Question: I have create a spinner and set data using custom adapter. In that case, If I click on spinner I am getting drop-down which start from bottom. I need that drop down start from top.
I am getting this issue as shown in image

As shown in image Data getting from bottom when I click on spinner first time.
I need to get data from top.
My code :
Spinner and adapter setting
'''
listCtcLakhs = new ArrayList<String>();
listCtcLakhs.add("25");
listCtcLakhs.add("30");
listCtcLakhs.add("35");
listCtcLakhs.add("40");
listCtcLakhs.add("45");
listCtcLakhs.add("50");
listCtcLakhs.add("60");
listCtcLakhs.add("70");
listCtcLakhs.add("80");
listCtcLakhs.add("90");
listCtcLakhs.add("100");
listCtcLakhs.add("110");
listCtcLakhs.add("120");
listCtcLakhs.add("150");
listCtcLakhs.add("Lacs");
spForCtcLakhs
.setAdapter(new SpinnerAdapter(getActivity(), listCtcLakhs));
spForCtcLakhs.setOnItemSelectedListener(new OnItemSelectedListener() {
@Override
public void onItemSelected(AdapterView<?> parent, View view,
int position, long id) {
view.findViewById(R.id.iconDropDown)
.setVisibility(View.VISIBLE);
}
@Override
public void onNothingSelected(AdapterView<?> parent) {
}
});
spForCtcLakhs.setSelection(listCtcLakhs.size() - 1);
'''
Adapter Code
'''
public class SpinnerAdapter extends BaseAdapter {
Context mContext;
ArrayList<String> dropDownList;
public SpinnerAdapter(Context context, ArrayList<String> studentList) {
this.mContext = context;
this.dropDownList = studentList;
}
@Override
public int getCount() {
if(dropDownList.size()>1){
return dropDownList.size()-1;
}
return dropDownList.size();
}
@Override
public Object getItem(int arg0) {
return dropDownList.get(arg0);
}
@Override
public long getItemId(int arg0) {
return arg0;
}
private class ViewHolder {
TextView txtMenu;
ImageView ivDropDown;
}
@Override
public View getView(int position, View convertView, ViewGroup parent) {
View view = convertView;
ViewHolder holder = null;
if (view == null) {
LayoutInflater layoutInflater = (LayoutInflater) mContext
.getSystemService(Context.LAYOUT_INFLATER_SERVICE);
holder = new ViewHolder();
view = layoutInflater.inflate(R.layout.highest_qulifi_layout,
parent, false);
holder.txtMenu = (TextView) view
.findViewById(R.id.highest_quilification_textview);
holder.ivDropDown = (ImageView) view
.findViewById(R.id.iconDropDown);
view.setTag(holder);
} else {
holder = (ViewHolder) view.getTag();
}
try {
String name = dropDownList.get(position);
// set hint
if (position == getCount()) {
holder.ivDropDown.setVisibility(View.VISIBLE);
holder.txtMenu.setText(name);
}
// Set data
else {
holder.txtMenu.setText(name);
}
} catch (IndexOutOfBoundsException e) {
e.printStackTrace();
}
return view;
}
}
'''
I have tried lots of way but I could not set hint on top of list (In list hint is on bottom and I am setting it with 'setSelection()'). Because of that it is not coming on top.
Please help me if someone have any other way to do this thing.
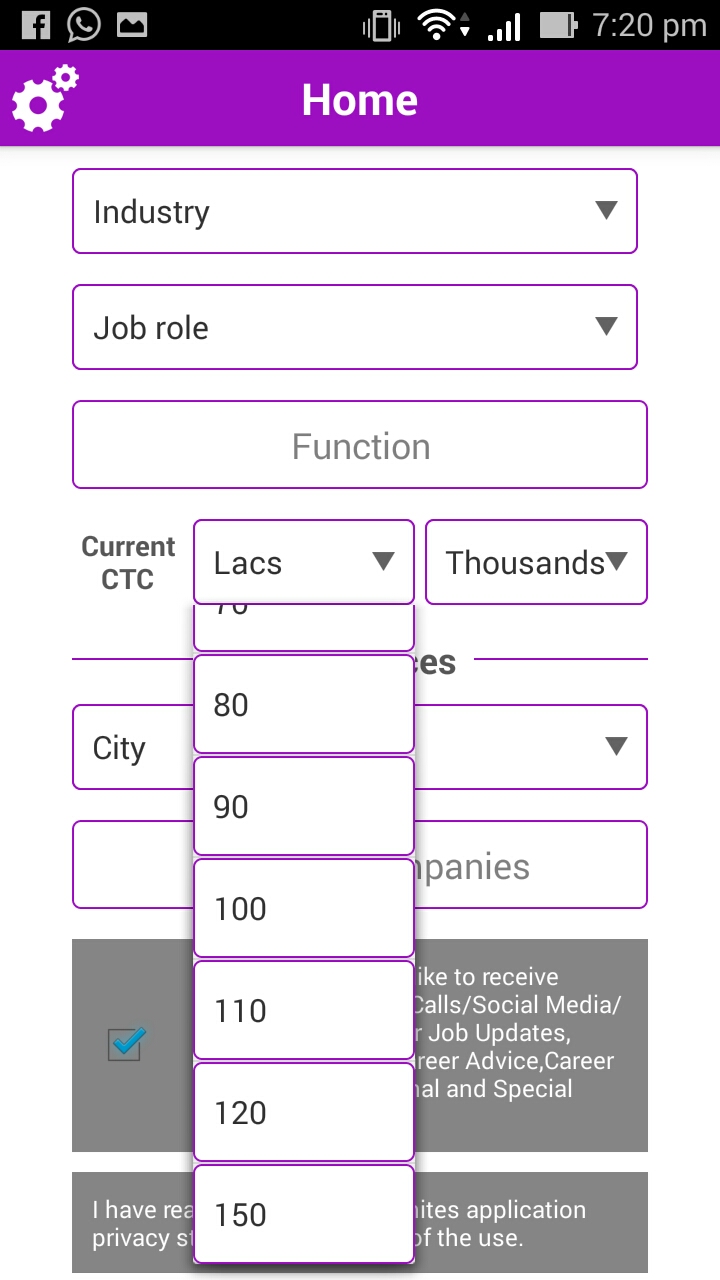
Answer: By default, the dropdown starts showing the next items from the one selected. I believe you need to create a CustomSpinner class to override the methods in the Spinner class that determine what the dropdown shows. This other answer <URL> contains a pretty clear example of a possible implementation.